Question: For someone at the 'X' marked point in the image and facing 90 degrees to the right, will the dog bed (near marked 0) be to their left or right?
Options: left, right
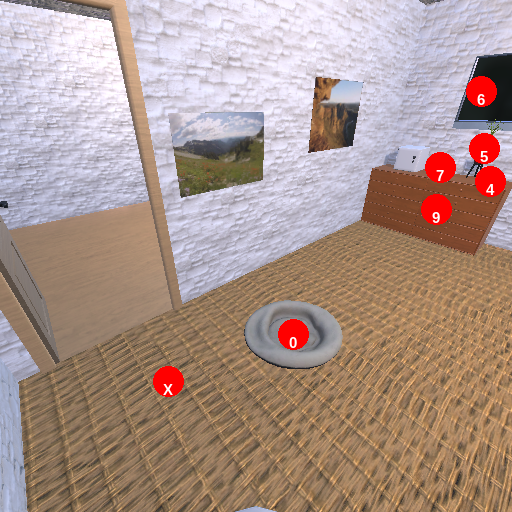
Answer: left